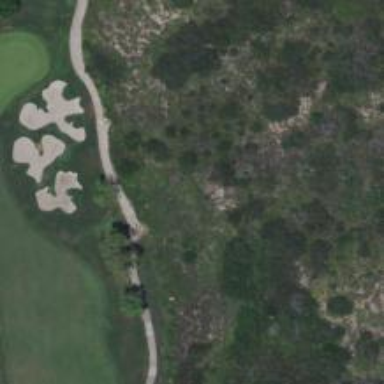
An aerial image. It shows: Service road designated as golf cart path.